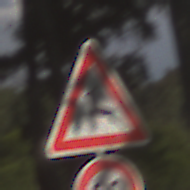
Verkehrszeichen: WildwechselRechts
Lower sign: Geschwindigkeit90
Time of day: MorningAfternoon
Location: Outdoor (Nature)
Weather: Clear
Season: NotSpecified
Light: Natural